Question: I am using JSDuck to document the JS classes in my extjs mvc project however on the main page of the API documentation all the names of the classes that are documented overlap each other as the class names are quite long. Whilst I realise that reducing the length of the class names would be a good solution this is not viable.
Please see the issue below

Any help is greatly appreciated.
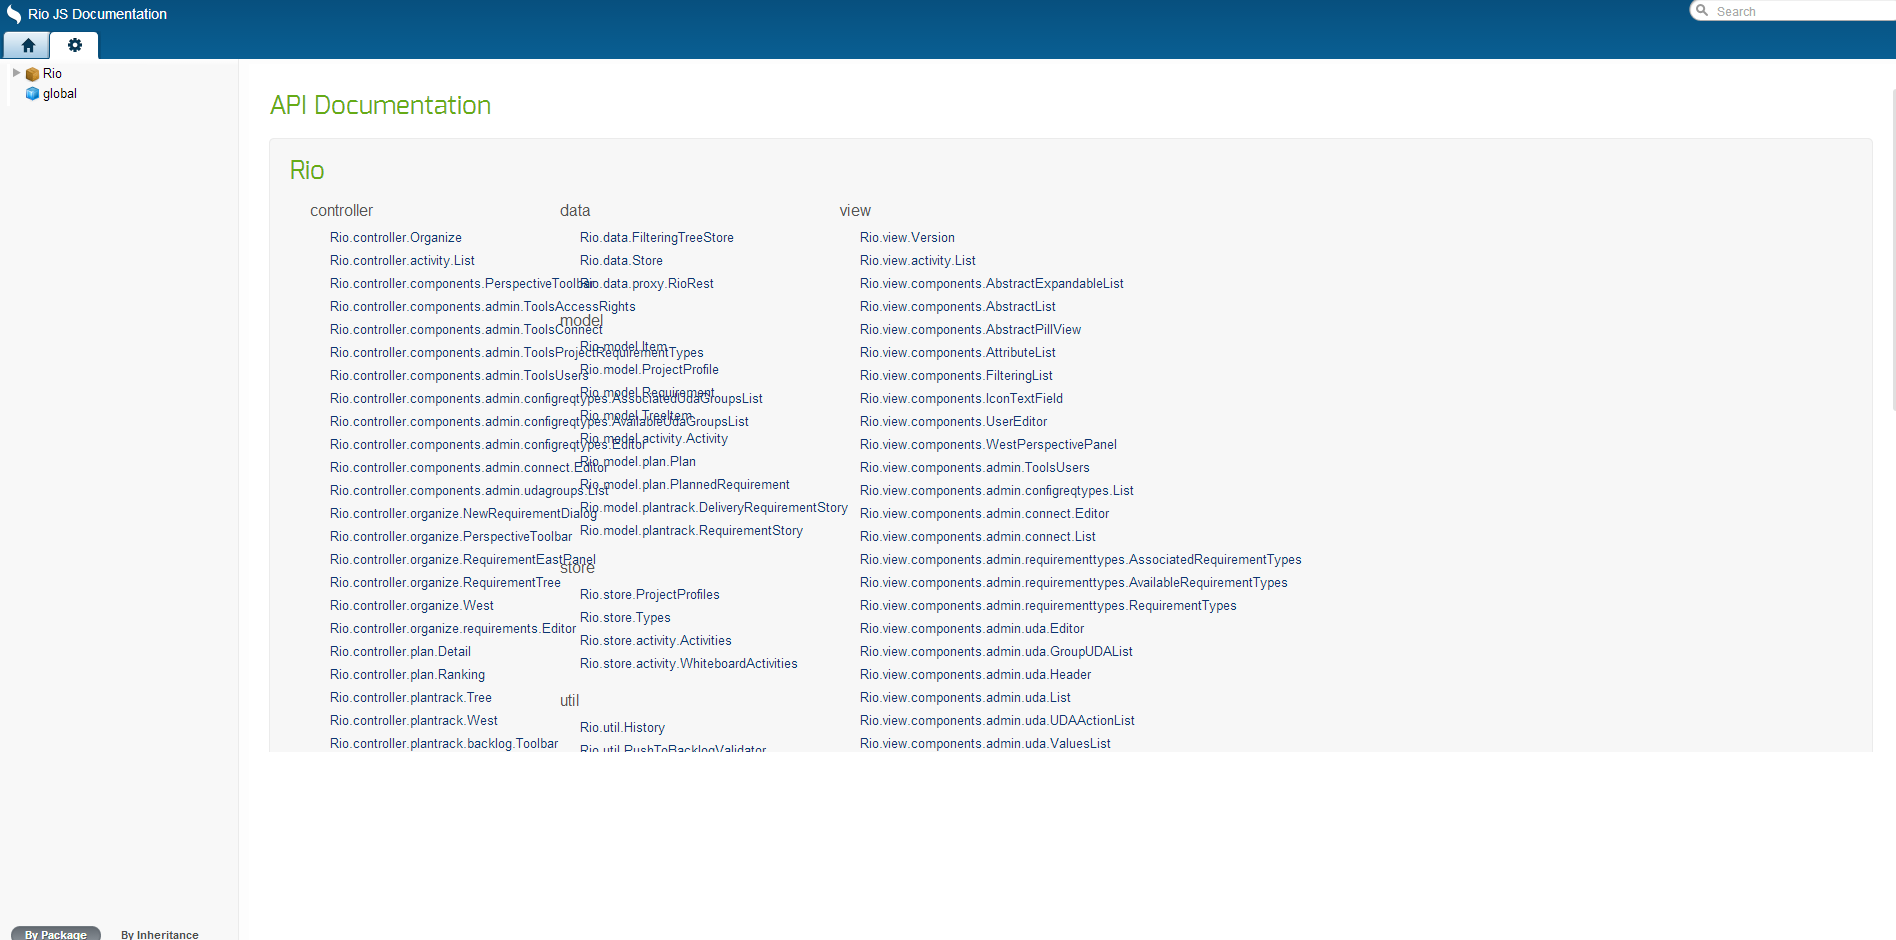
Answer: I've filed a bug for this: <URL>
At least the column widths should be improved. Maybe also wrap the class names.
You can tweak the styles personally through JSDuck '--css' option.